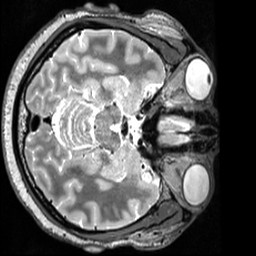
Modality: T2w
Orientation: axial
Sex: male